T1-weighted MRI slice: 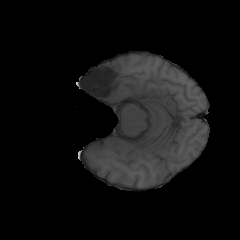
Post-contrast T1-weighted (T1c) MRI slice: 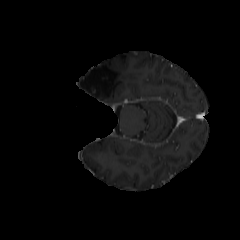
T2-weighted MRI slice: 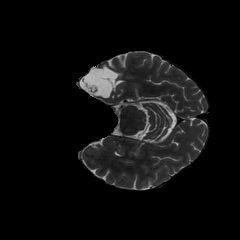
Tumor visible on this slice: no